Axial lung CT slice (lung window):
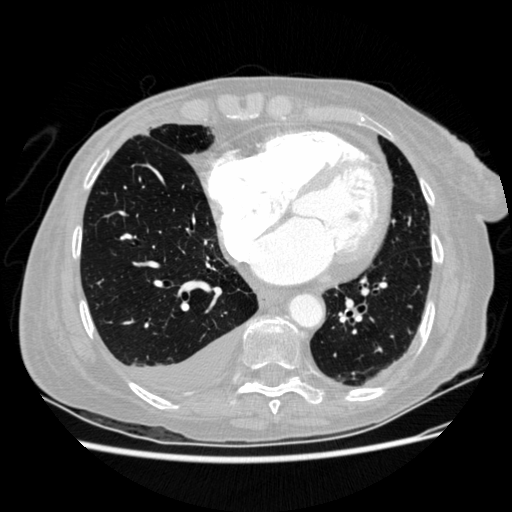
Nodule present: no